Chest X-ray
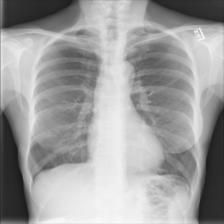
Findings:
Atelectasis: negative
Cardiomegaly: negative
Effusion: negative
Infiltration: negative
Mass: negative
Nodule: negative
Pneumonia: negative
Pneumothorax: positive
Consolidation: negative
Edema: negative
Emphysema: negative
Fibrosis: negative
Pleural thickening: negative
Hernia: negative